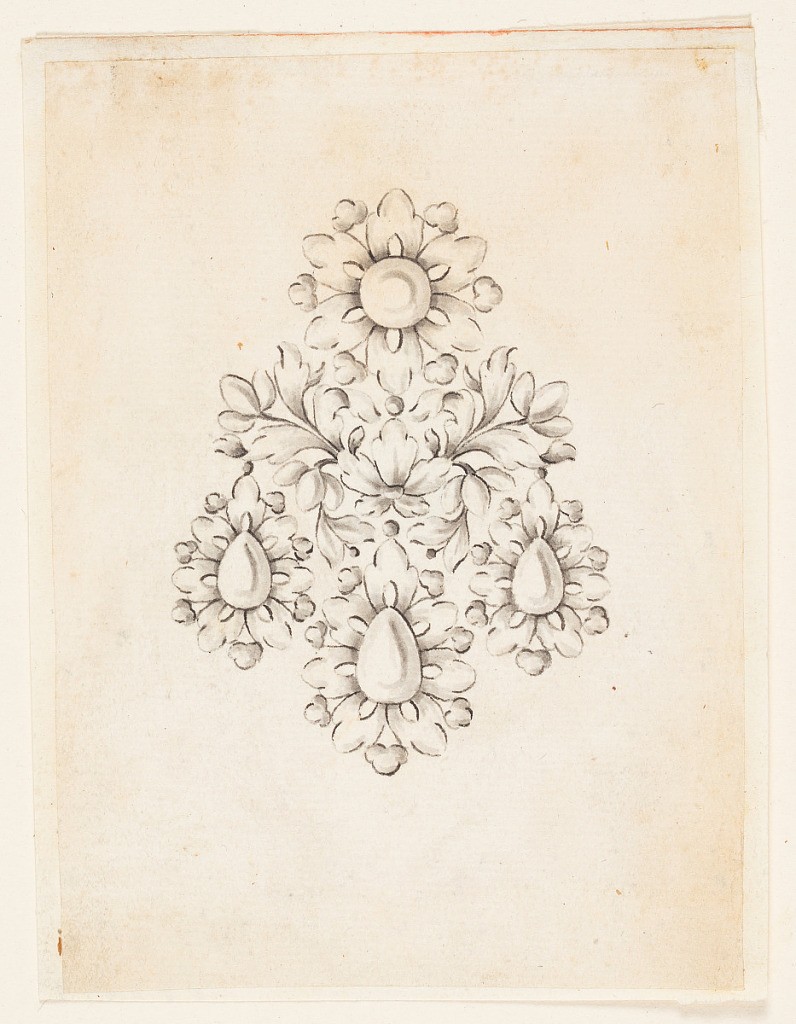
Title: Design for an Earring
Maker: Giovanni Sebastiano Meyandi, Italian, active 1762 - 1794
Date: ca. 1770
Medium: Pen and ink, brush and gray watercolor on paper
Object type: Drawing
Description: Jewelry design for an earring. Above, a blossom. In the center, two stems springing symmetrically from a chalice. Three hanging oval drops, each having surrounded by radially arranged leaves.